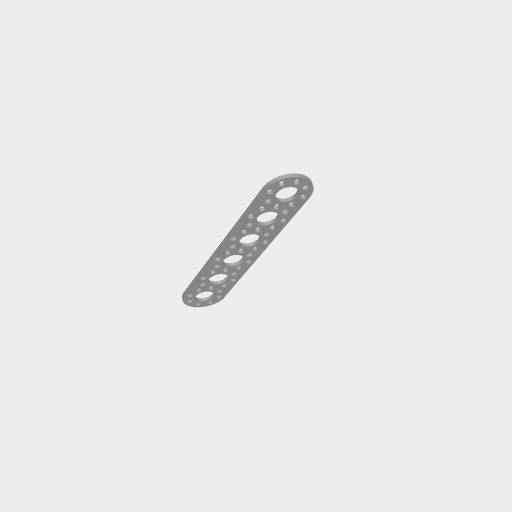
Part: PatternPlateRoundEnd6H